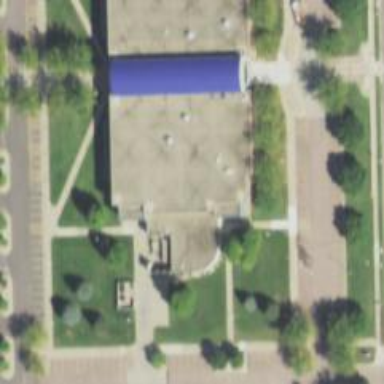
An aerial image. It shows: College building.